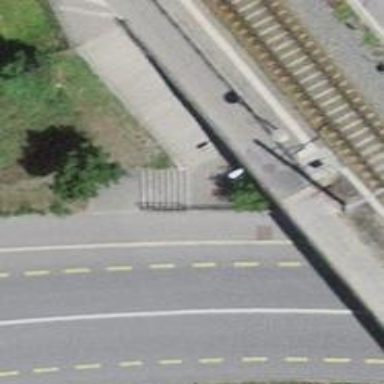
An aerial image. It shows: Set of steps on the road.